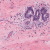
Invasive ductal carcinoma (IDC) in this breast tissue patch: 0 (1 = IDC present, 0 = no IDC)